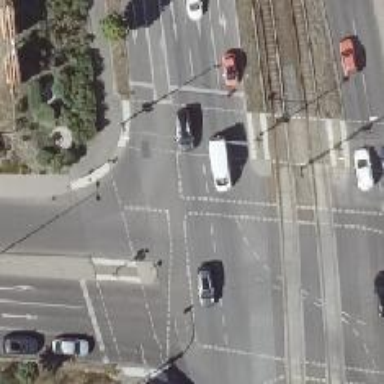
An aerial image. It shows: Secondary road with asphalt surface and lane markings.